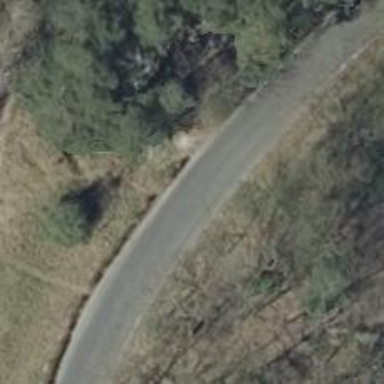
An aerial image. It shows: Unclassified road with asphalt surface.